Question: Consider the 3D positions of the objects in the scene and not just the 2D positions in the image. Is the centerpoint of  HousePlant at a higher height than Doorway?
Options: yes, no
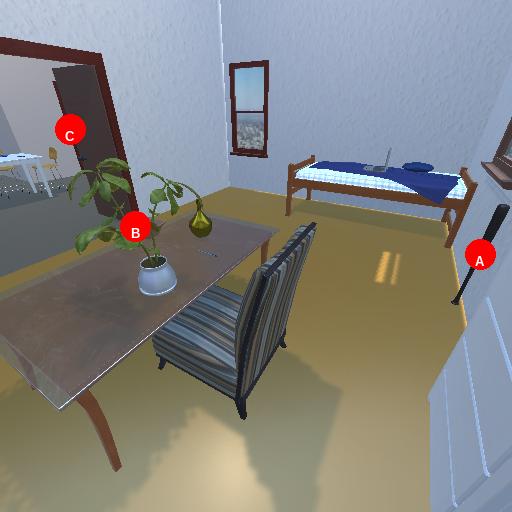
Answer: yes